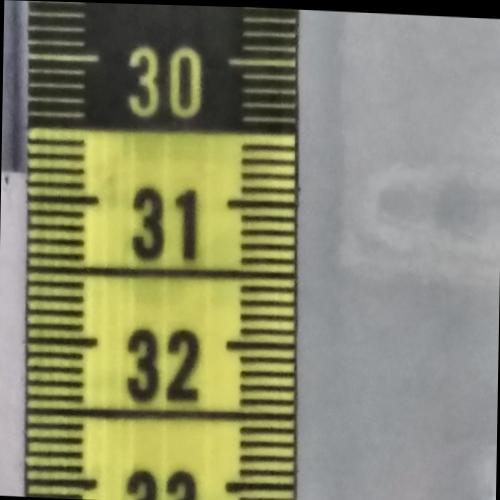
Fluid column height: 30.8 cm